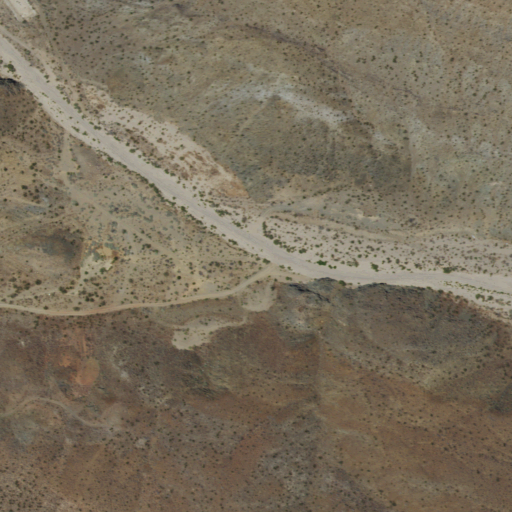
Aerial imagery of valley in California named Sand Gulch containing only shrub